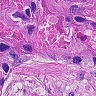
Metastatic tissue present: yes